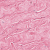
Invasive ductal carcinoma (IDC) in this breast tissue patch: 0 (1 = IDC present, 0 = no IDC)